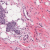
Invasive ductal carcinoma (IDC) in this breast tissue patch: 1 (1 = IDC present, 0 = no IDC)